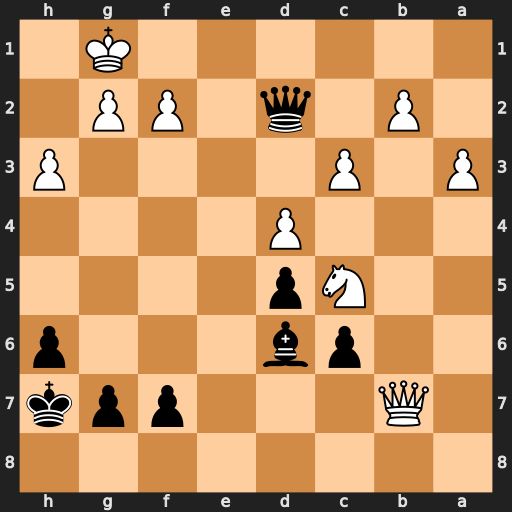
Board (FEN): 8/1Q3ppk/2pb3p/2Np4/3P4/P1P4P/1P1q1PP1/6K1
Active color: b
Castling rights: -
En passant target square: -
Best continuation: Qc1#